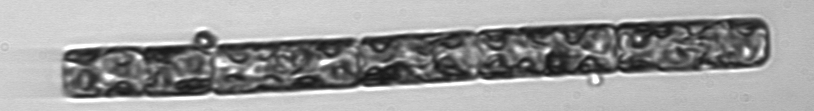
Label: Guinardia_delicatula